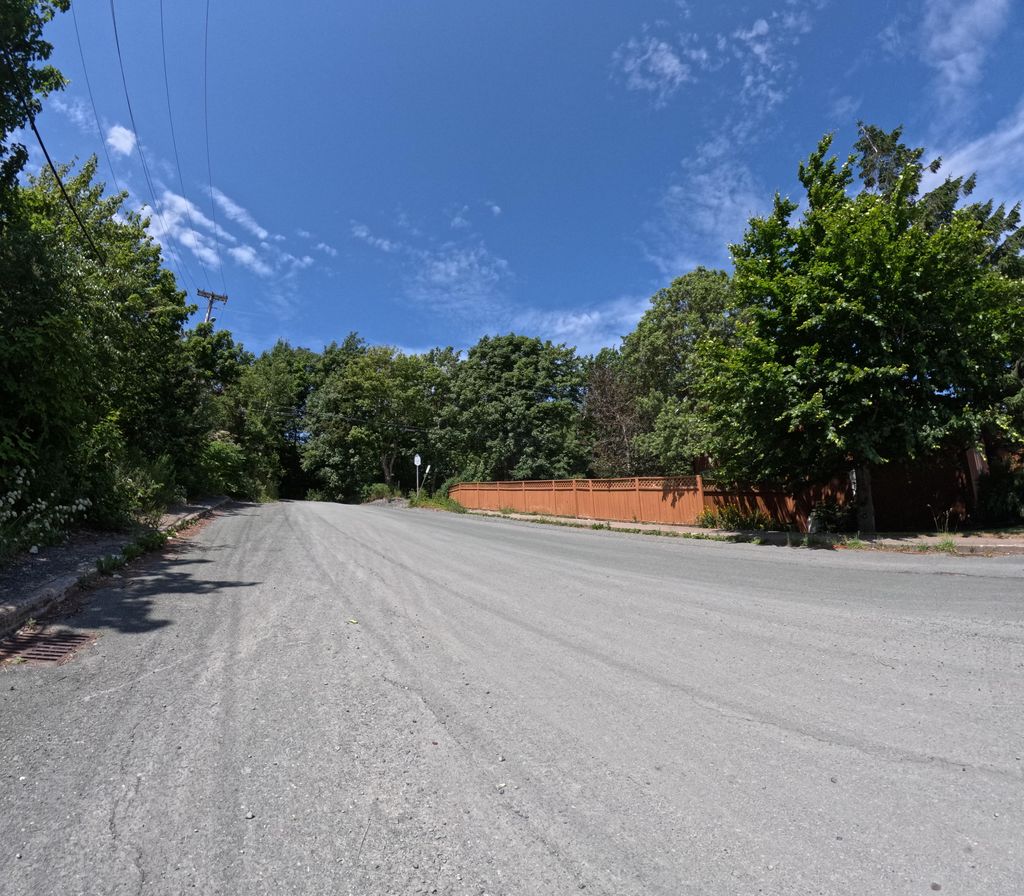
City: st_johns